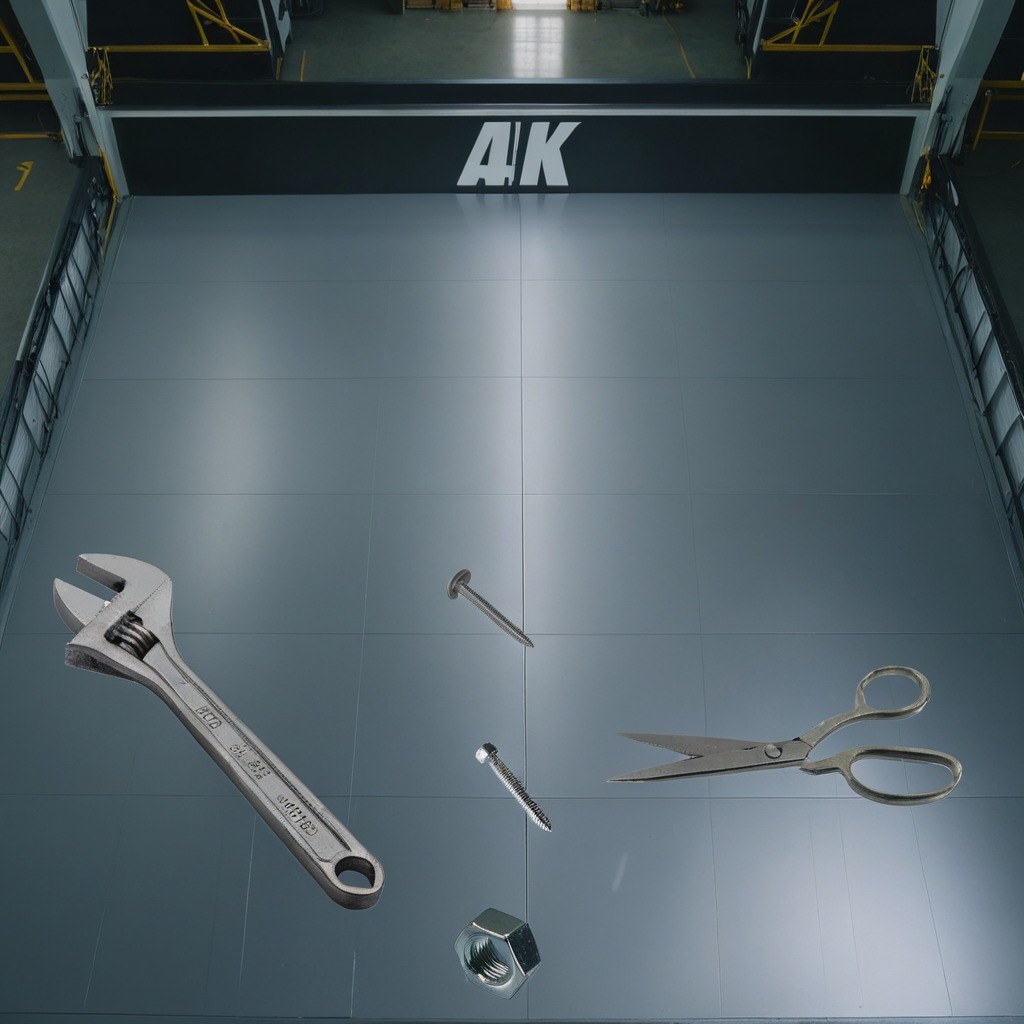
A metal machine screw, an iron nail, a metal nut, a pair of scissors, and a wrench are lying on the toolbox surface.